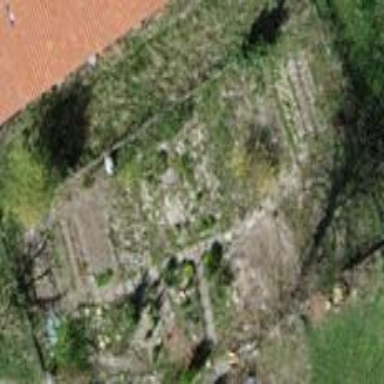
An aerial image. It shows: Vegetable garden considered as leisure land.